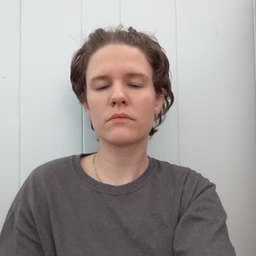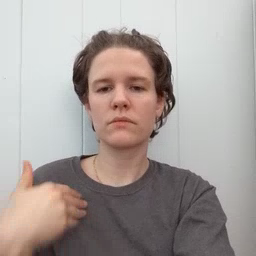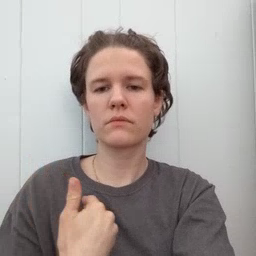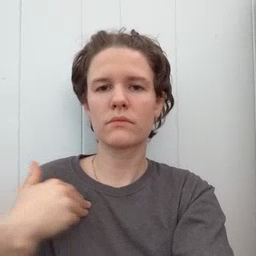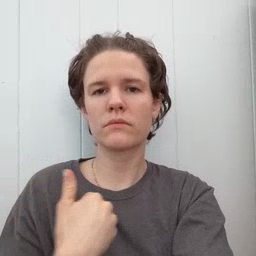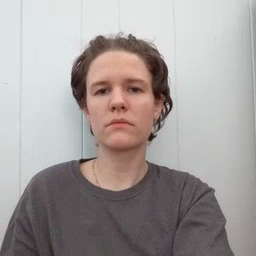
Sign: animal